Question: I have 3 string arrays like this:
'''
public string[] RowHeaders
{
get { return new[] {"RowHeader1", "RowHeader2", "RowHeader3", "RowHeader4"};
}
public string[] ColumnHeaders
{
get { return new[] {"ColumnHeader1", "ColumnHeader2", "ColumnHeader3"}; }
}
public string[][] Values
{
get { return new[]
{
new []{"Value11", "Value12", "Value13"},
new []{"Value21", "Value22", "Value23"},
new []{"Value31", "Value32", "Value33"},
new []{"Value41", "Value42", "Value43"},
}; }
}
'''
Array sizes are unknown until run-time (array values in code snippet are for showing the concept). I want to create a WPF grid from them like

which binds to these 3 arrays and designed entirely in XAML(if possible). How?
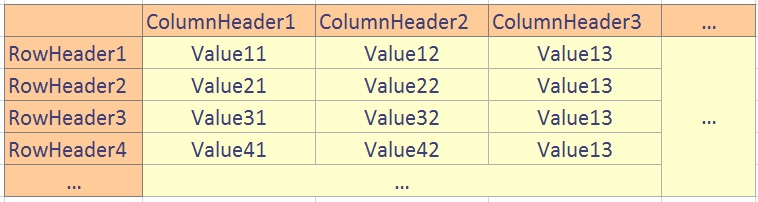
Answer: here a solution using DataTable and MultipleBinding,
in the xaml pass the three arrays to an IMultivaluesConverter:
'''
<Grid>
<DataGrid>
<DataGrid.ItemsSource>
<MultiBinding Converter="{StaticResource MatrixToDataViewConverter}">
<Binding Path="ColumnHeaders"/>
<Binding Path="RowHeaders"/>
<Binding Path="Values"/>
</MultiBinding>
</DataGrid.ItemsSource>
</DataGrid>
</Grid>
'''
then in the converter manage those arrays to create a DataView that will be bond to the Grid ItemSource :
'''
public class MatrixToDataViewConverter:IMultiValueConverter
{
public object Convert(object[] values, Type targetType, object parameter, CultureInfo culture)
{
var myDataTable = new DataTable();
var colums = values[0] as string[];
var rows = values[1] as string[];
var vals = values[2] as string[][];
myDataTable.Columns.Add("---"); //The blanc corner column
foreach (var value in colums)
{
myDataTable.Columns.Add(value);
}
int index = 0;
foreach (string row in rows)
{
var tmp = new string[1 + vals[index].Count()];
vals[index].CopyTo(tmp, 1);
tmp[0] = row;
myDataTable.Rows.Add(tmp);
index++;
}
return myDataTable.DefaultView;
}
public object[] ConvertBack(object value, Type[] targetTypes, object parameter, CultureInfo culture)
{
throw new NotImplementedException();
}
}
'''
output :